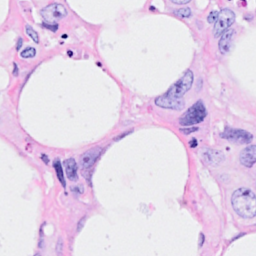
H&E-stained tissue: Breast